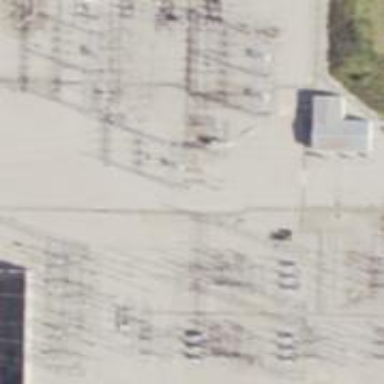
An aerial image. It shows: Switch for power supply.